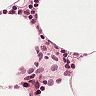
Metastatic tissue present: no